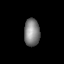
Tissue: lung
Cell type: Epithelial cells
Senescence score: 0.2279
Nuclear area (px): 417
Mean DAPI intensity: 129.556